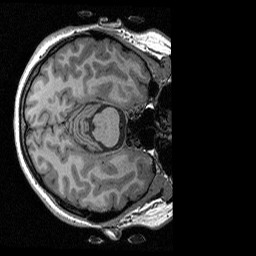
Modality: T1w
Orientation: axial
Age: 24
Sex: female
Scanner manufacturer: siemens
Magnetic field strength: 3 T
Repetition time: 2.3 s
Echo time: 0.00298 s